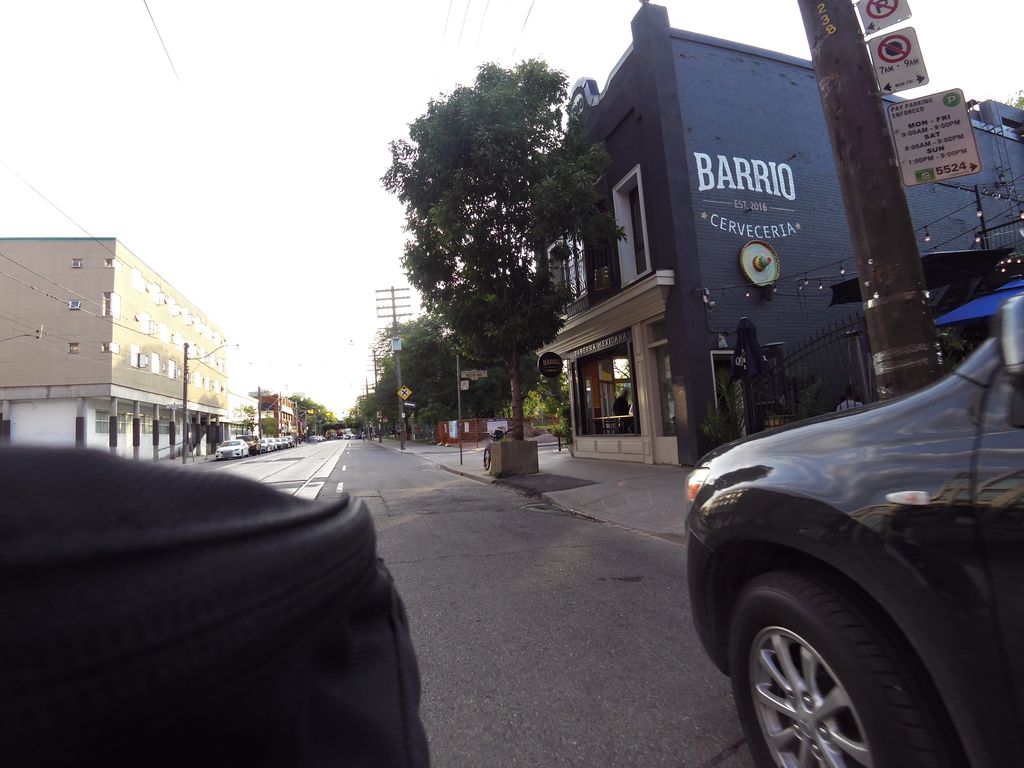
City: toronto